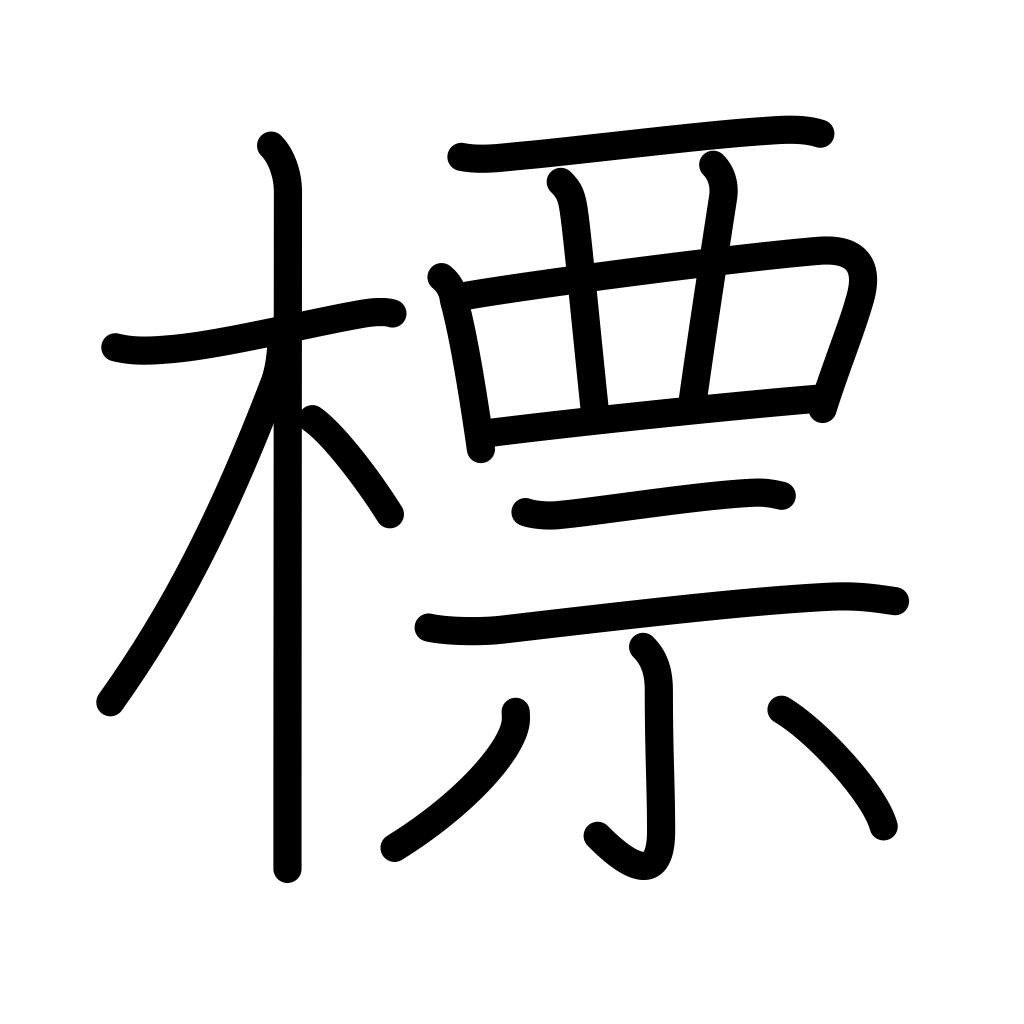
Meaning: signpost, seal, mark, stamp, imprint, symbol, emblem, trademark, evidence, souvenir, target